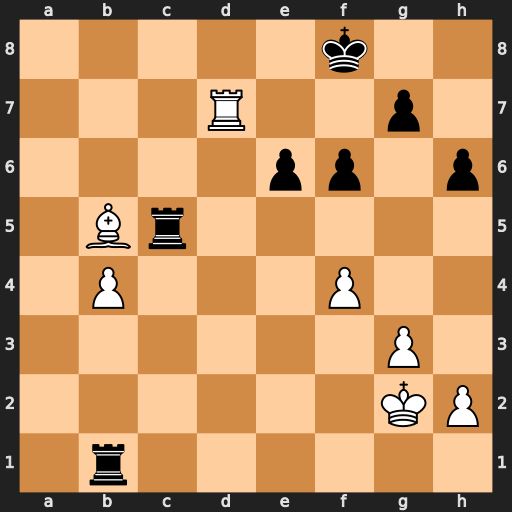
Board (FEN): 5k2/3R2p1/4pp1p/1Br5/1P3P2/6P1/6KP/1r6
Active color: w
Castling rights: -
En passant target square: -
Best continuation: bxc5 Rxb5 c6